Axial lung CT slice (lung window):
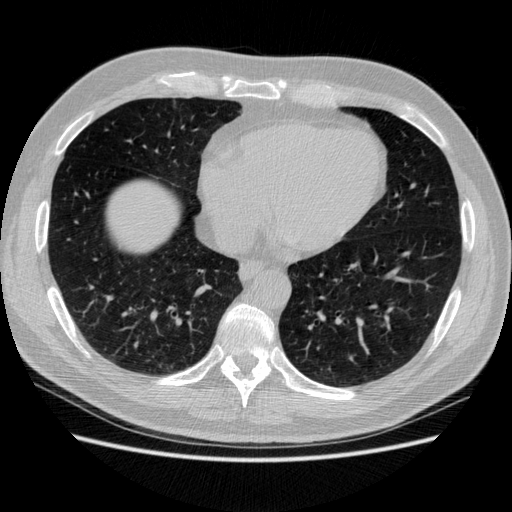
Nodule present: no